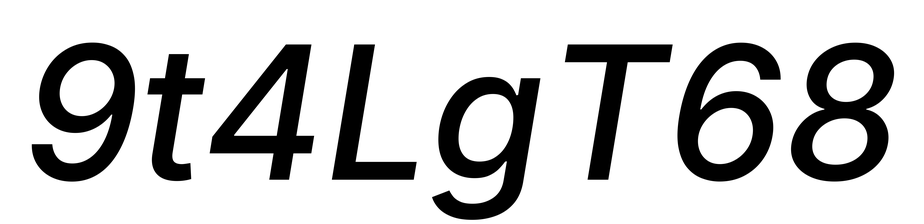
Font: Inter-Italic_Medium_Italic